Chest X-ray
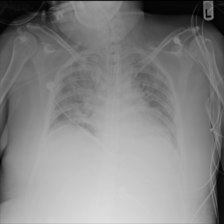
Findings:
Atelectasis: negative
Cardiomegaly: negative
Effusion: negative
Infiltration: positive
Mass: negative
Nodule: negative
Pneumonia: negative
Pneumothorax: negative
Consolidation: negative
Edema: negative
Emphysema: negative
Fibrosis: negative
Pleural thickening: negative
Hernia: negative